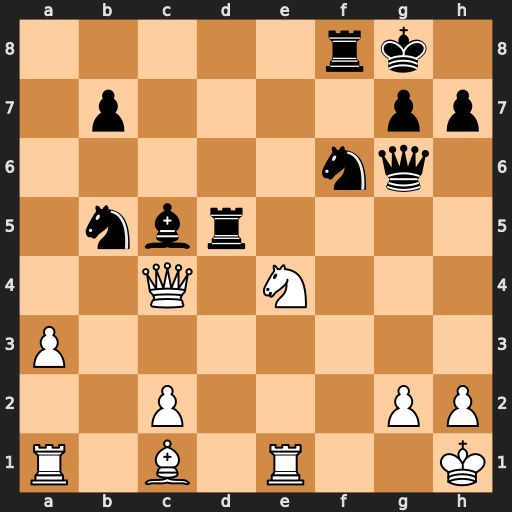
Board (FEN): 5rk1/1p4pp/5nq1/1nbr4/2Q1N3/P7/2P3PP/R1B1R2K
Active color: w
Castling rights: -
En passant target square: -
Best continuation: Nxf6+ Qxf6 Qxd5+